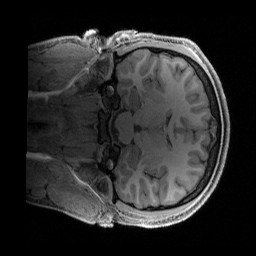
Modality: T1w
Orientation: coronal